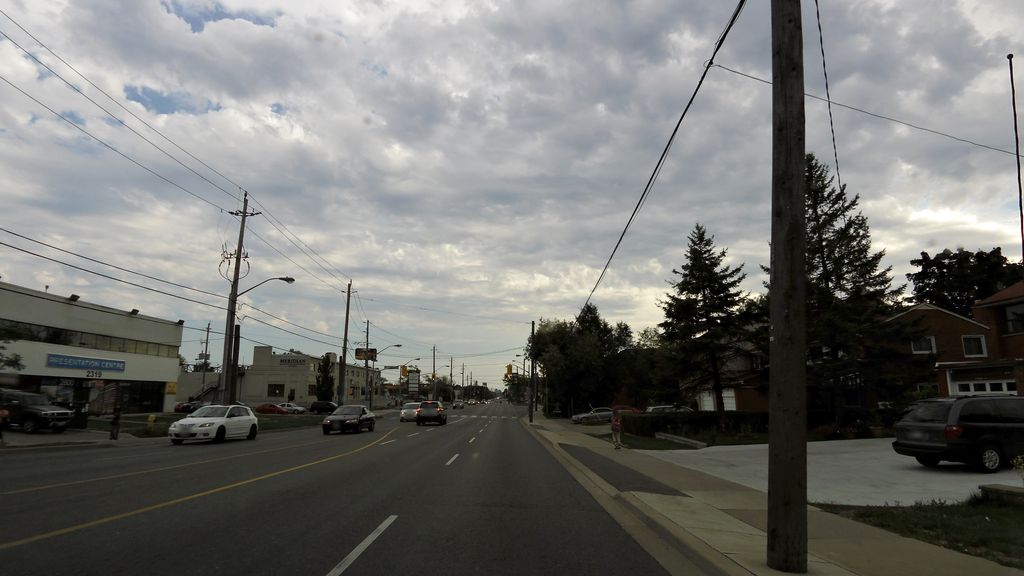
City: toronto